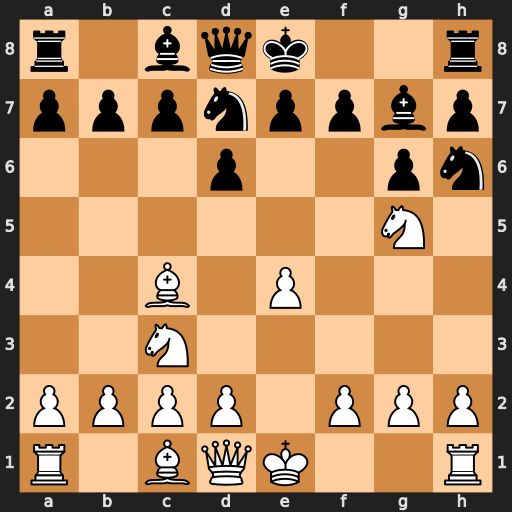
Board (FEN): r1bqk2r/pppnppbp/3p2pn/6N1/2B1P3/2N5/PPPP1PPP/R1BQK2R
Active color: w
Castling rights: KQkq
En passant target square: -
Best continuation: Bxf7+ Nxf7 Ne6 Nf6 Nxd8